Question: What is the value of the measurement in the image?
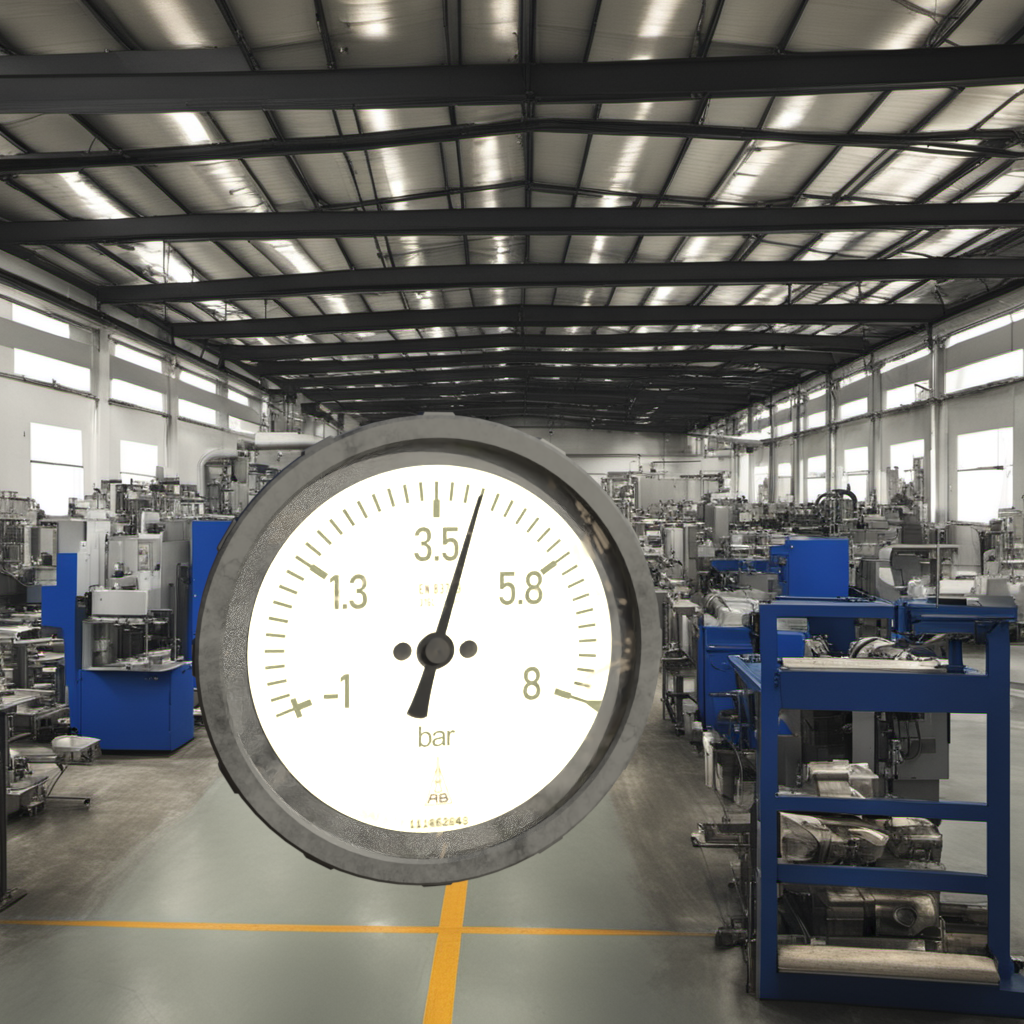
Answer: The result is 4.15
Question: What is the range of the measurement shown in the image?
Answer: The range is from -1 to 8
Question: What is the minimum and maximum value of this measurement?
Answer: The minimum value is -1 and the maximum value is 8